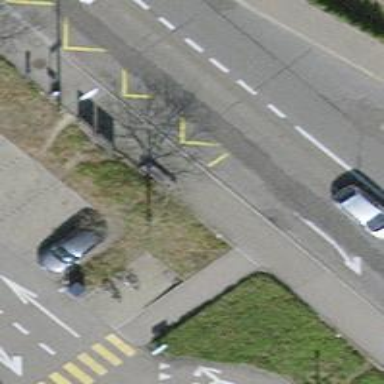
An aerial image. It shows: Platform for public transport. The platform is located by the road.